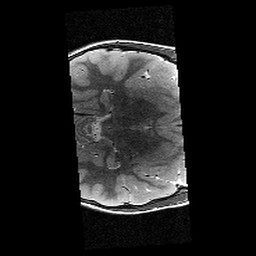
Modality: T2w
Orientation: axial
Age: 11
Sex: female
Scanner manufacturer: siemens
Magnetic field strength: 3 T
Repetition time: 9.23 s
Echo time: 0.067 s